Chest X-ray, PA view. Patient: 56 years old, sex M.
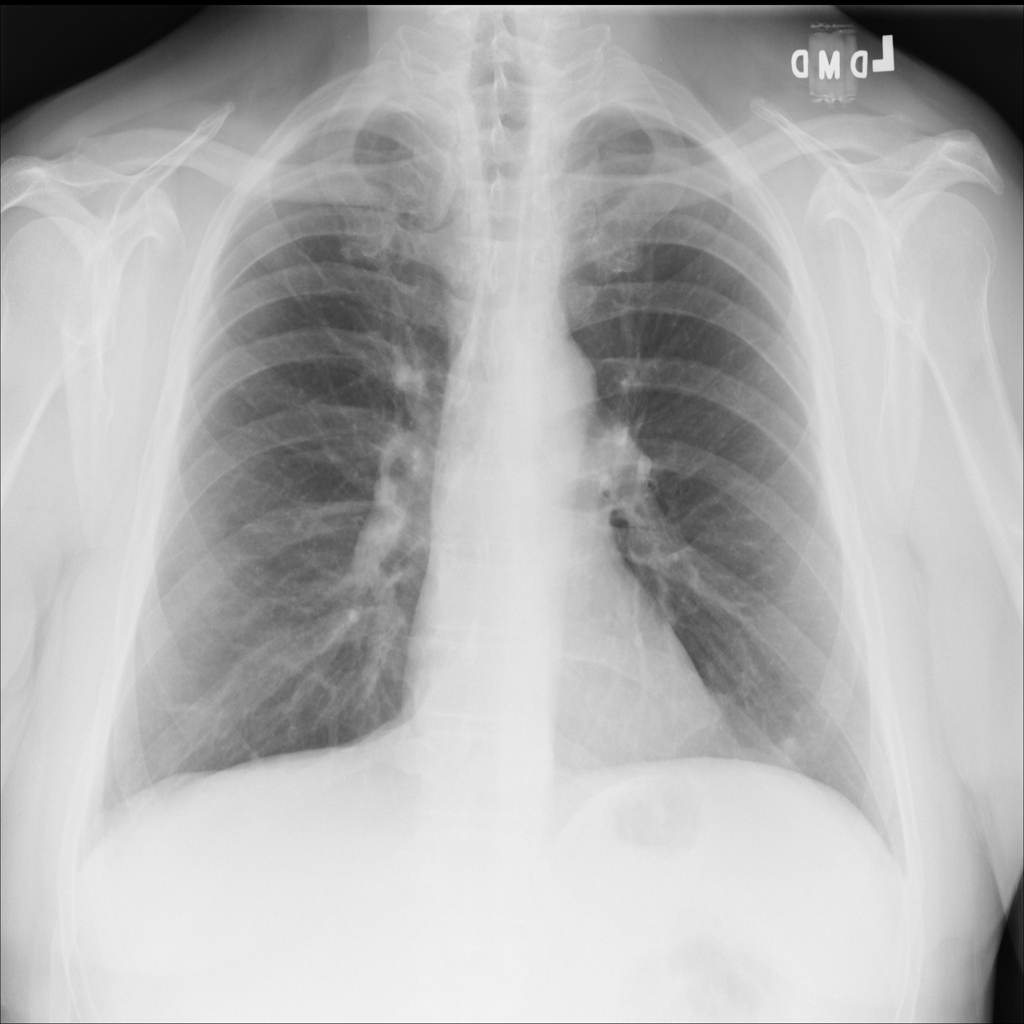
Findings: No Finding